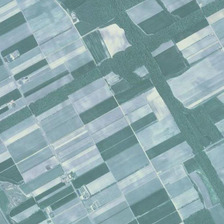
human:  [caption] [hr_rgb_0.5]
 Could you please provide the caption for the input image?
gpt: many pieces of farmlands are together .

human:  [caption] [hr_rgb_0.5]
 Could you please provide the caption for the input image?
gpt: many pieces of farmlands are together .

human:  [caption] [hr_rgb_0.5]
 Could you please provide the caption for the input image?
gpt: many pieces of farmlands are together .

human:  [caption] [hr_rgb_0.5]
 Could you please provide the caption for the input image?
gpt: many pieces of farmlands are together .

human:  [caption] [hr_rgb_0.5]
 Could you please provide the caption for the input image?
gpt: many pieces of farmlands are together .